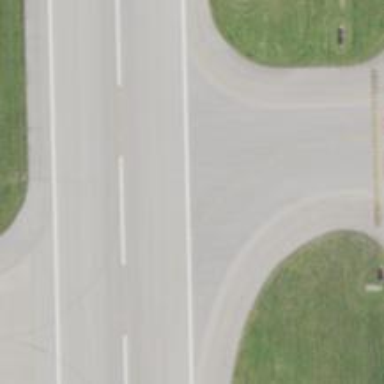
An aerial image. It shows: Image of taxiway at airport.